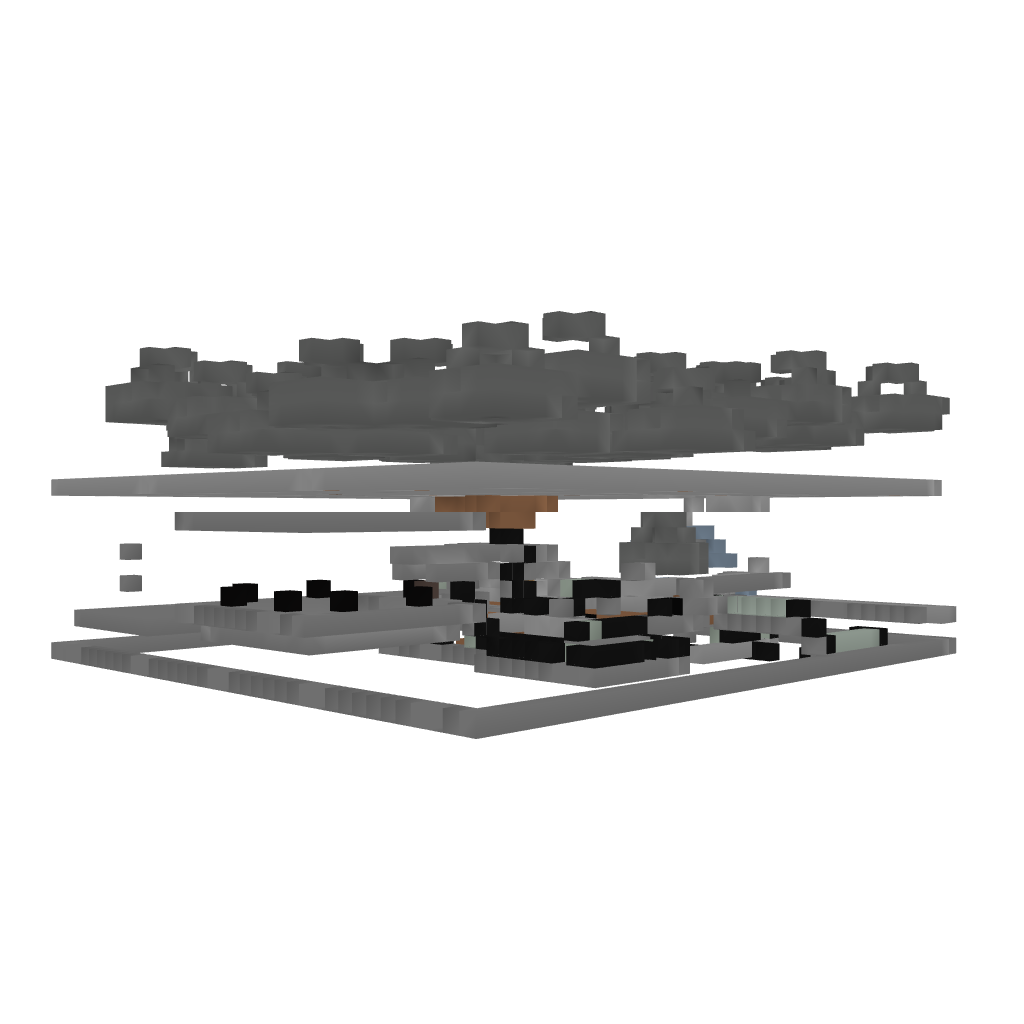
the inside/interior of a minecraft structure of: Secret Base entrance